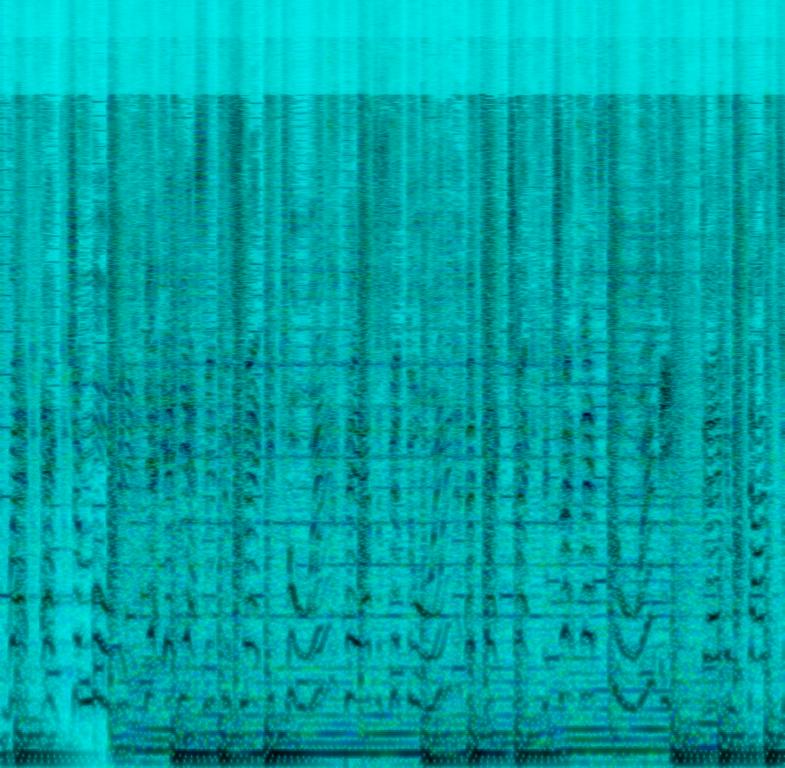
This is a Swiss rap music piece. There is a male vocal rapping in the German language. The melody consists of a repeating theme played by a synth sound. A low-to-medium range string sample can be heard every now and then. The rhythmic background consists of an electronic drum beat which contains very faint clicking sounds added for texture. It is an urban sounding piece. This piece would fit perfectly in the soundtrack of a crime movie that takes place in the ghettos of a German-speaking city.